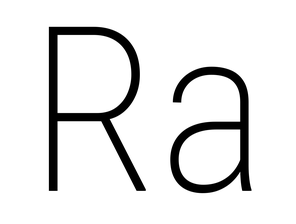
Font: Roboto_Condensed_ExtraLight